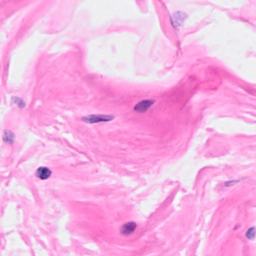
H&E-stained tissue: Breast